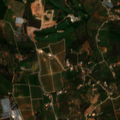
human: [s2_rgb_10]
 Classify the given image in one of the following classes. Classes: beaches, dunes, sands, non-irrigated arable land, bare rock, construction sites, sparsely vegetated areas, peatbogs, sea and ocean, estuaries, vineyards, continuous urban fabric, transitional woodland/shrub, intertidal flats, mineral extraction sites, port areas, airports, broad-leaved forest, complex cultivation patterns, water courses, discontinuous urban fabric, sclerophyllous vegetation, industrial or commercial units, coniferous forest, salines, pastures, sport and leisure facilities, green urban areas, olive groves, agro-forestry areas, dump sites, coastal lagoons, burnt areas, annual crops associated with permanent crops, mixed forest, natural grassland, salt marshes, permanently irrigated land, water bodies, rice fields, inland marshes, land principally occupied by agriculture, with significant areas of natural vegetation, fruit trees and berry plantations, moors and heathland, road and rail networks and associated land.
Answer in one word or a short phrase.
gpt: sport and leisure facilities, non-irrigated arable land, fruit trees and berry plantations, complex cultivation patterns, sclerophyllous vegetation